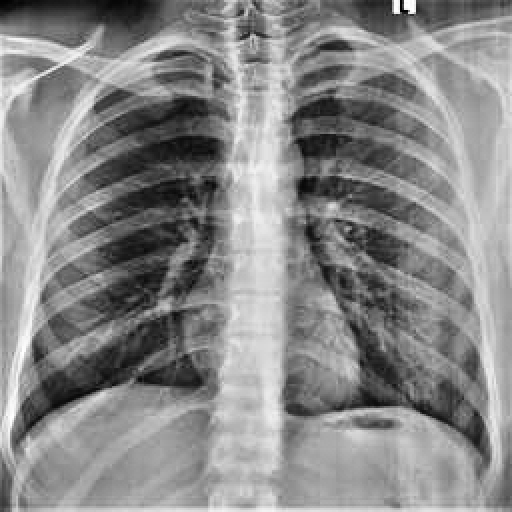
Finding: NORMAL